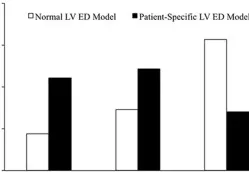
(C) Simulation of LV cavity growth in patient-specific model (black dotted line) and its comparison to clinically observed growth for the patient (open triangles) and normal LV growth (solid circles and solid line).
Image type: pathology (masson_trichrome)